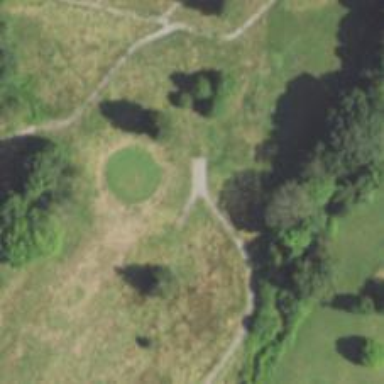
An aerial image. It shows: Pathway for golf carts.